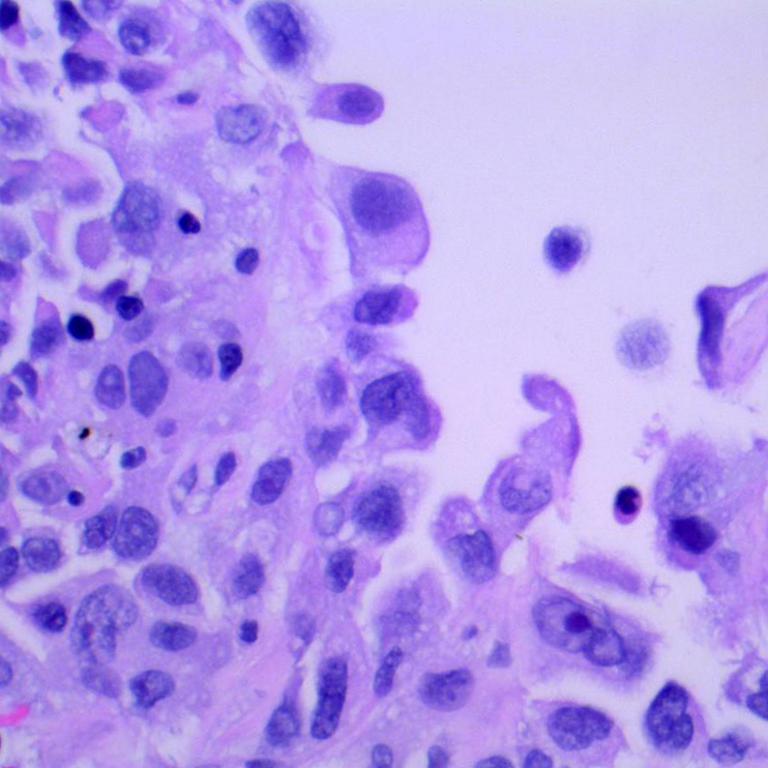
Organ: lung
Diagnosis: adenocarcinomas